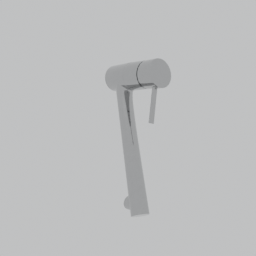
Label: appliances